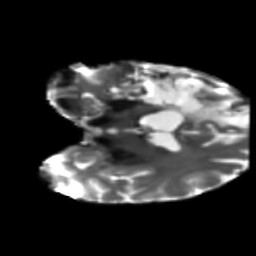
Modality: T2w
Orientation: coronal
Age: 49
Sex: male
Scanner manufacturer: siemens
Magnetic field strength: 3 T
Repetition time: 5.25 s
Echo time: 0.08 s